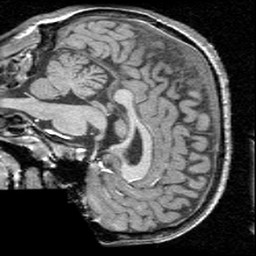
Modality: T1w
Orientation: sagittal
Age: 23
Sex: male